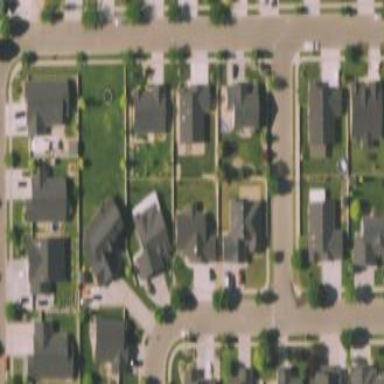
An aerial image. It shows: Sidewalk.